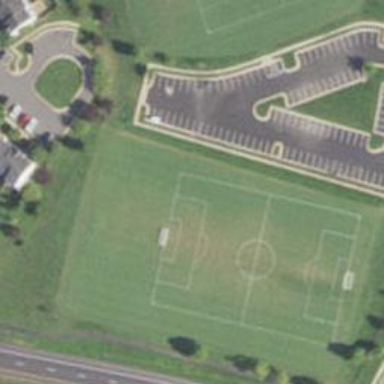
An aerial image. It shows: Soccer pitch designated for leisure and sports activities.